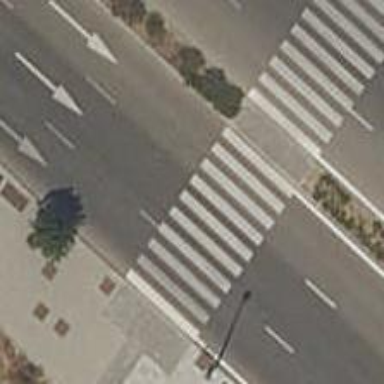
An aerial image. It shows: Uncontrolled crossing on the road.